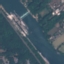
Land use / land cover class: River